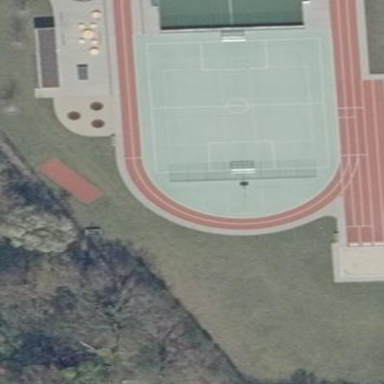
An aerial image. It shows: Multi-sport pitch with artificial turf for leisure activities.